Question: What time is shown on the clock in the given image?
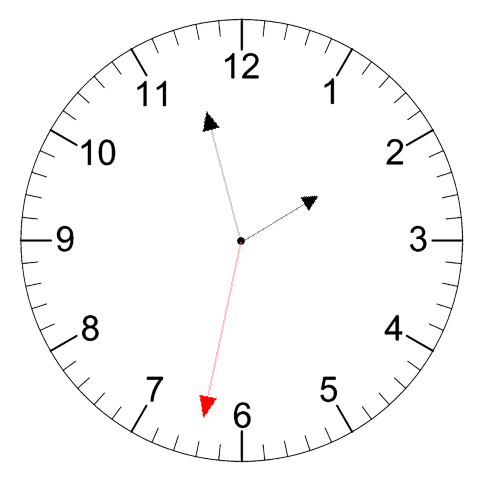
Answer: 01:57:32